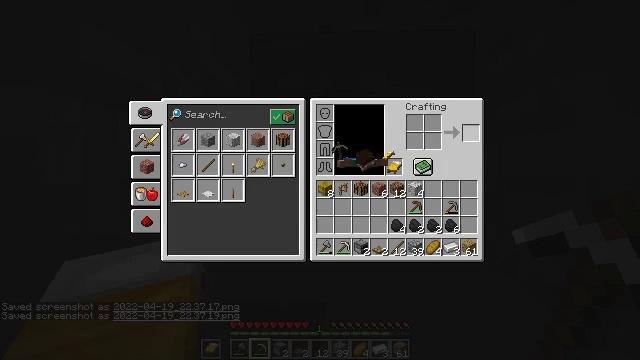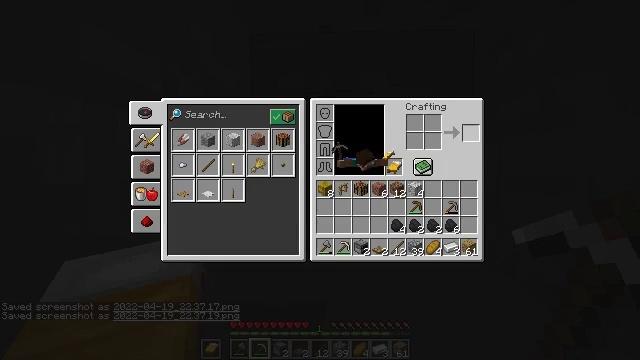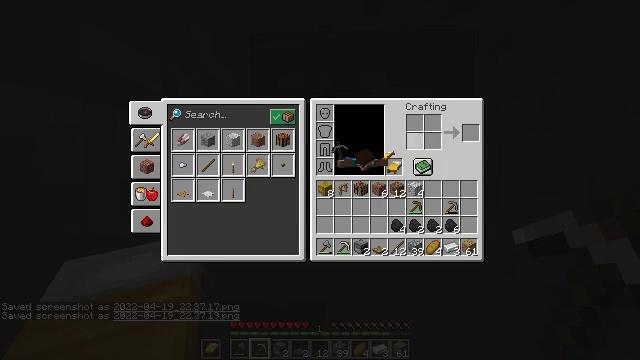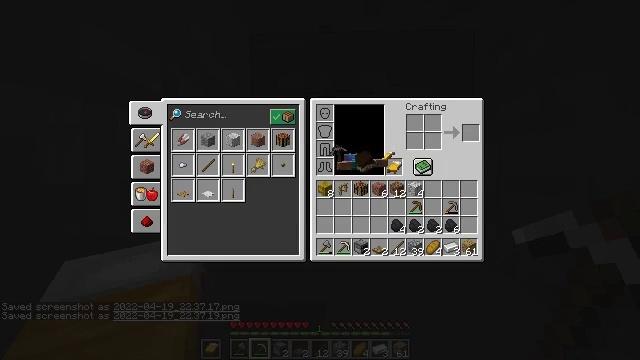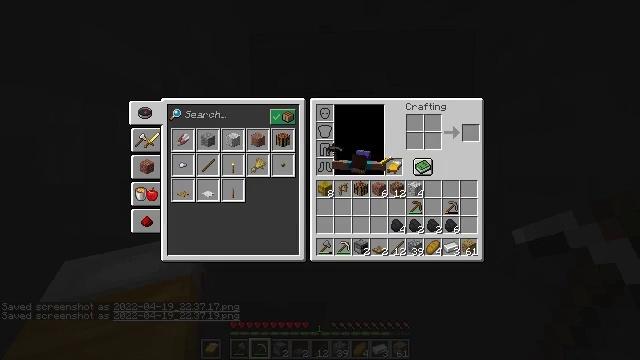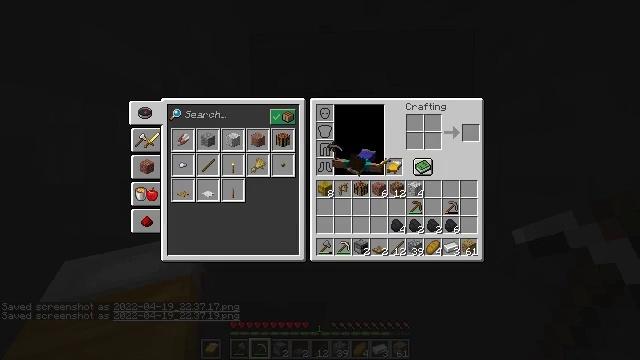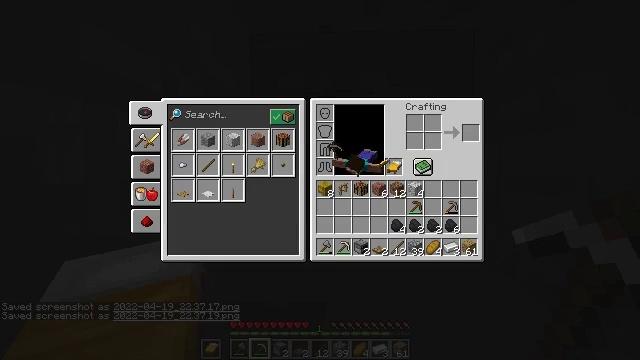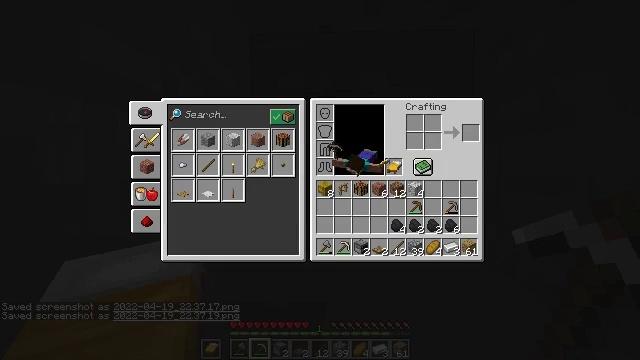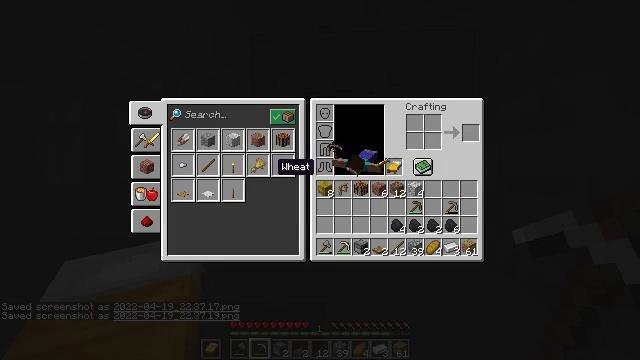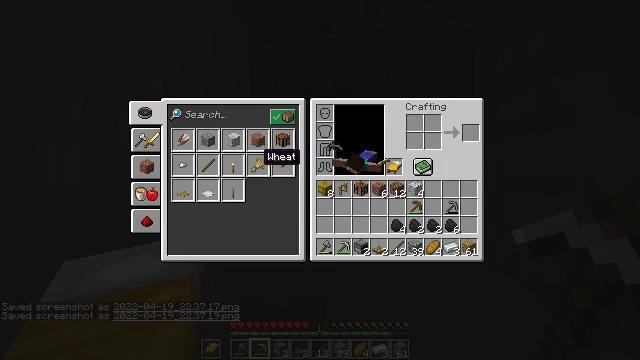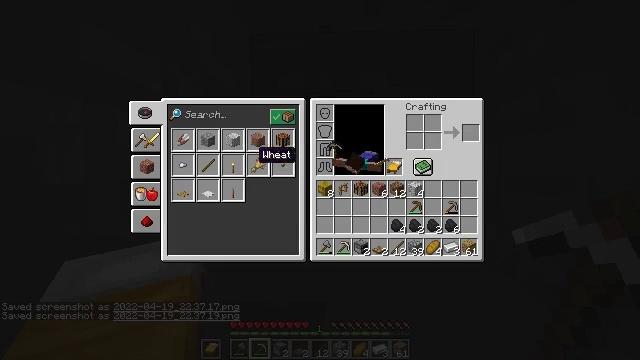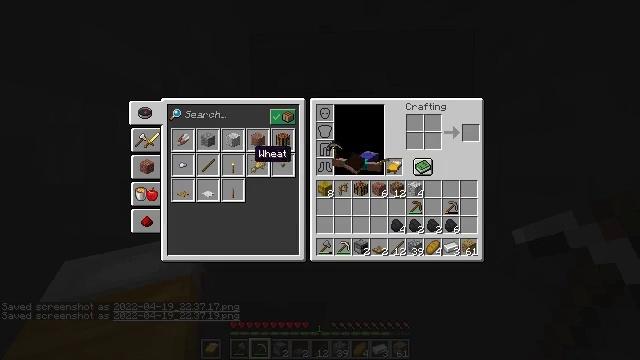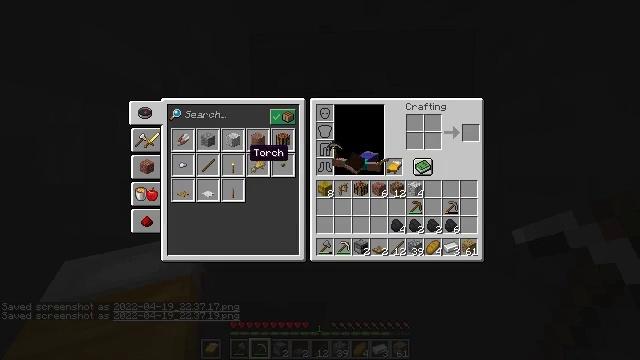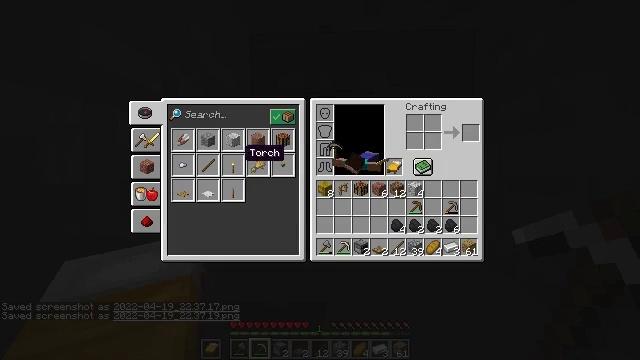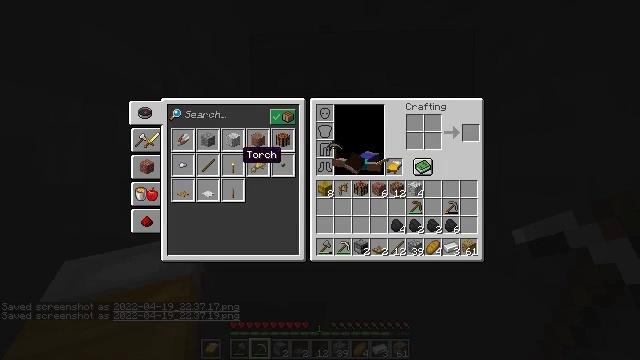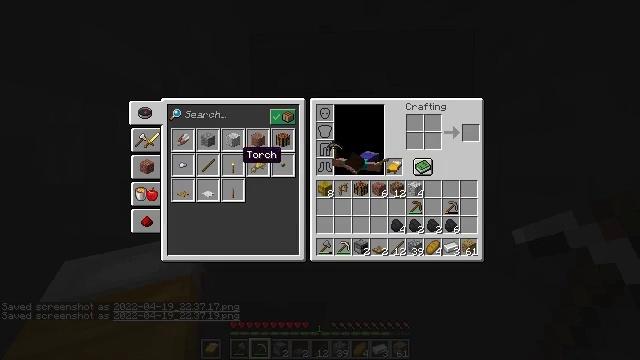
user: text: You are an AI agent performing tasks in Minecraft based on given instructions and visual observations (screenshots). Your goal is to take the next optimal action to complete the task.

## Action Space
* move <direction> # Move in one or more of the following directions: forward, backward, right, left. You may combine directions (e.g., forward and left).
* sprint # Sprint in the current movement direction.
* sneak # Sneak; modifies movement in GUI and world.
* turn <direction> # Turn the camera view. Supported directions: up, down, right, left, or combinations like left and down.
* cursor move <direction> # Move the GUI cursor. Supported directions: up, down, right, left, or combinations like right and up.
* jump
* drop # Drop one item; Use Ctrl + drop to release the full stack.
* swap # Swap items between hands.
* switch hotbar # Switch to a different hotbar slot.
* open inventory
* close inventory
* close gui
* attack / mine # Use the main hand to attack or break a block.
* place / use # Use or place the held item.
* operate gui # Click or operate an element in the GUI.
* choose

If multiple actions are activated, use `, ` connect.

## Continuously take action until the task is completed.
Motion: motion action
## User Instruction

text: Get a torch by using the crafting table.
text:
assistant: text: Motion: sneak, open gui
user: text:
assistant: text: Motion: sneak, cursor move left and down
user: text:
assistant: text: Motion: sneak, cursor move left and down
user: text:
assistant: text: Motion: sneak, cursor move left and down
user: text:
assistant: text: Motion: sneak, cursor move left
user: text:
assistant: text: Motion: sneak
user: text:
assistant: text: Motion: sneak
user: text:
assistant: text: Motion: sneak, cursor move left and up
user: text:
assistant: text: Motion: sneak, cursor move left and up
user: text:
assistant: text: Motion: sneak
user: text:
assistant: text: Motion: sneak
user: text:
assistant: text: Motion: sneak
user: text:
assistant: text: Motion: sneak
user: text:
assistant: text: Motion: sneak, operate gui
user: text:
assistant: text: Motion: sneak, operate gui
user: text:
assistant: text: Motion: sneak, operate gui
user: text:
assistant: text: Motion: sneak, cursor move right, operate gui
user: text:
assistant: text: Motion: sneak, cursor move right
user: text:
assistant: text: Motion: sneak, cursor move right and up
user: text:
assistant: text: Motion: sneak, cursor move right and up
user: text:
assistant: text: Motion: sneak, cursor move right
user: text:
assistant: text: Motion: sneak
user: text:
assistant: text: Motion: sneak
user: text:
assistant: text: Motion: no_op
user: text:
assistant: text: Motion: no_op
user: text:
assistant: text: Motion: cursor move right
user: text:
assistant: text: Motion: cursor move right
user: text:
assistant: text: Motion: cursor move right
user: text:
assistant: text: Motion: no_op
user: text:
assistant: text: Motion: no_op